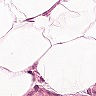
Metastatic tissue present: no